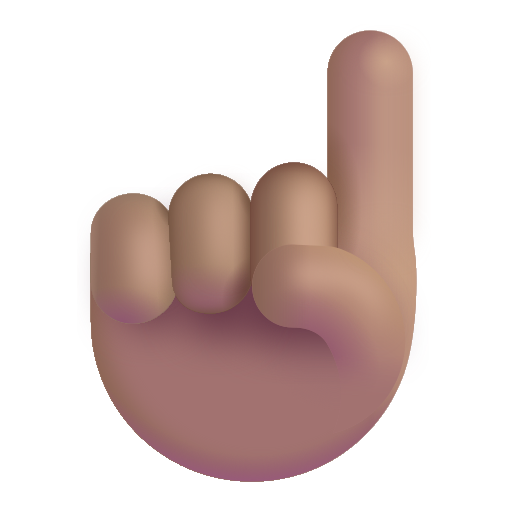
index pointing up color